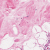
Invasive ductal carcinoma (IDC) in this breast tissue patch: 0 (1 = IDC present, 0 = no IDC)